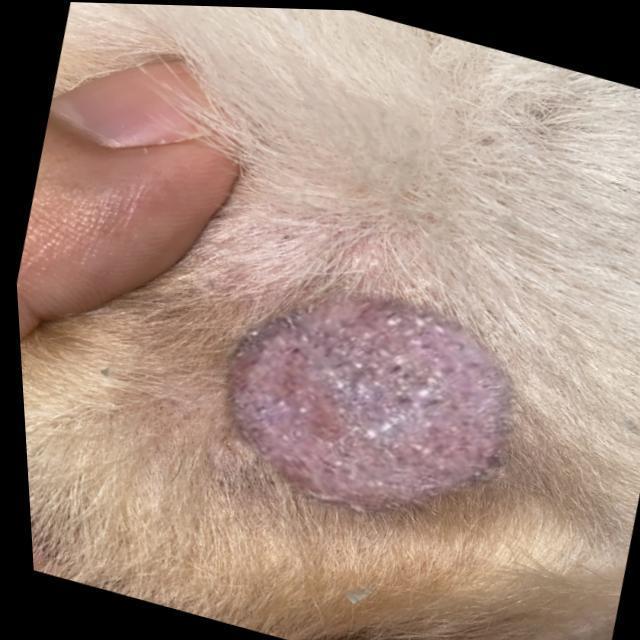
Canine ringworm (Dermatophytosis) — fungal infection caused by Microsporum or Trichophyton. Presents with circular alopecia, scaling, crusting, and broken hairs.